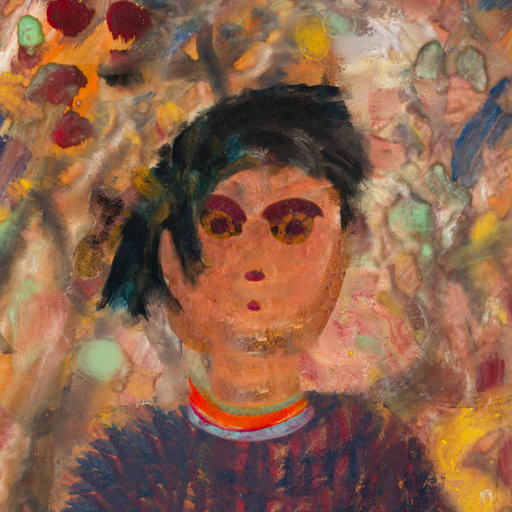
Background: Mother_And_Son_Mother, Head And Neck Front: Boggyland, Face Front: Doll, Bust: In_The_Sun, Hair Front: Pipe, Head Accessory: Blank, Second Necklace: Blank, Necklace: Sisters, Baby: Blank